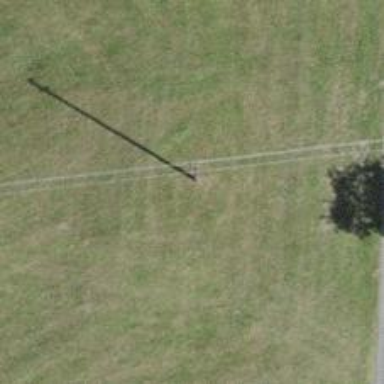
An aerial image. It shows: Utility pole as the man-made structure.